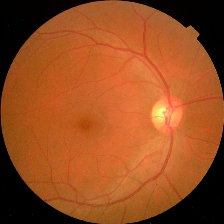
Diabetic retinopathy grade: No DR